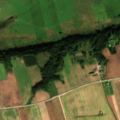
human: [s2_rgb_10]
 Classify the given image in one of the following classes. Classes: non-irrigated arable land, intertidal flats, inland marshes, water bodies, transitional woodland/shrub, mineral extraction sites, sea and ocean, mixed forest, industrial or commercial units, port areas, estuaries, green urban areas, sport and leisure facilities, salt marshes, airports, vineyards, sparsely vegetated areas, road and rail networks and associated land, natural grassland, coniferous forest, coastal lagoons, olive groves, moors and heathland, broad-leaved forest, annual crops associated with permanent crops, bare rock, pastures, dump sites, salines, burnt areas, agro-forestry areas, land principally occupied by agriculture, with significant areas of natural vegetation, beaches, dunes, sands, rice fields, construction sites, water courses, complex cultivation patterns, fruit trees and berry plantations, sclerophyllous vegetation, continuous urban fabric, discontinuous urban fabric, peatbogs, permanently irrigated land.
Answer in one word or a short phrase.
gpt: non-irrigated arable land, pastures, broad-leaved forest